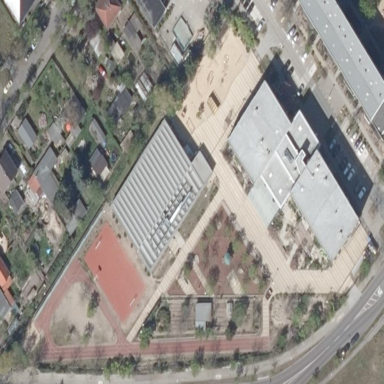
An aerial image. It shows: School.